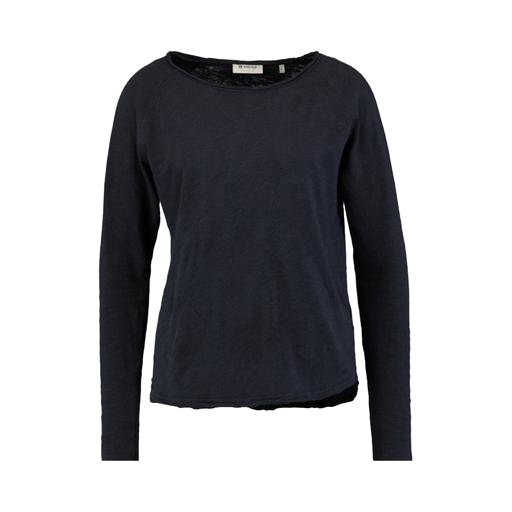
blue still long-sleeved top, long-sleeve t-shirt only macy, longsleeve t-shirt, white background